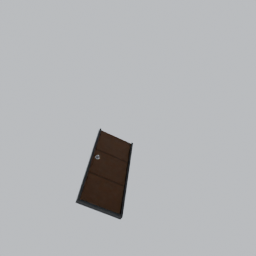
Label: architecture